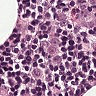
Metastatic tissue present: yes